Field crop: tomato
Growth stage: 1
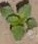
Species: solanum